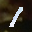
Label: 1